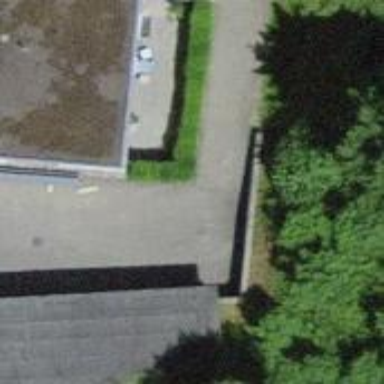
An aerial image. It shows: Hedge acting as barrier.